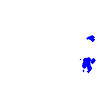
Particle: proton